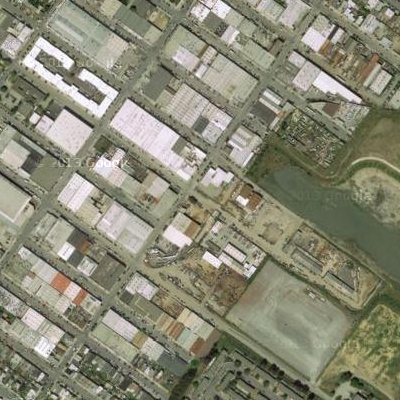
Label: cIndustry